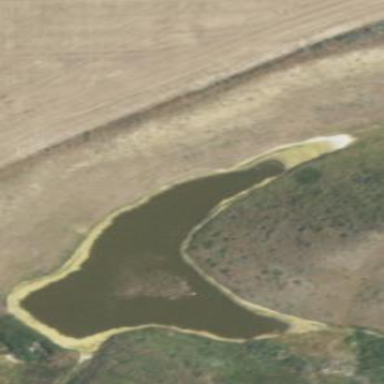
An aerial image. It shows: Reservoir.